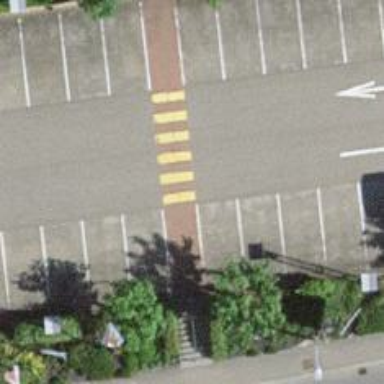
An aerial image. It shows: Uncontrolled zebra crossing on the road.